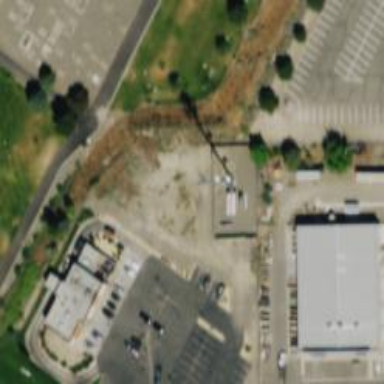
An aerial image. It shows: Mast tower used for communication.